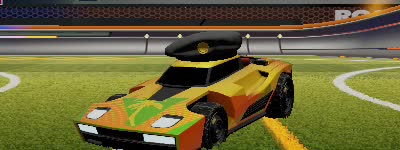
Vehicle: breakout